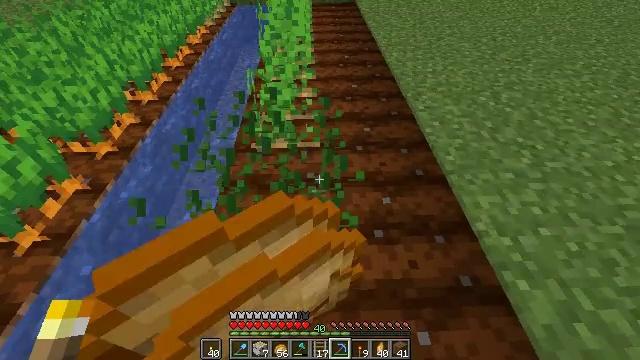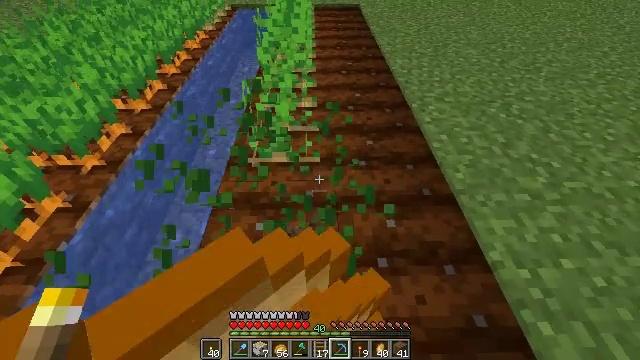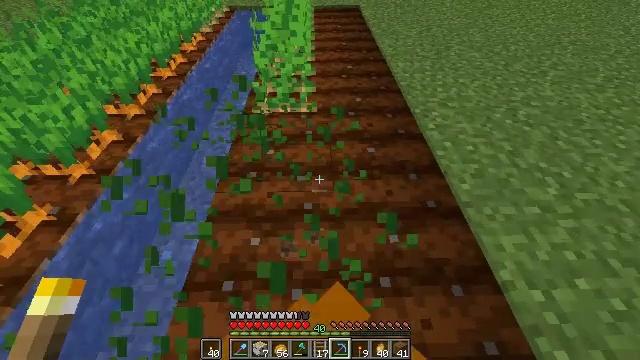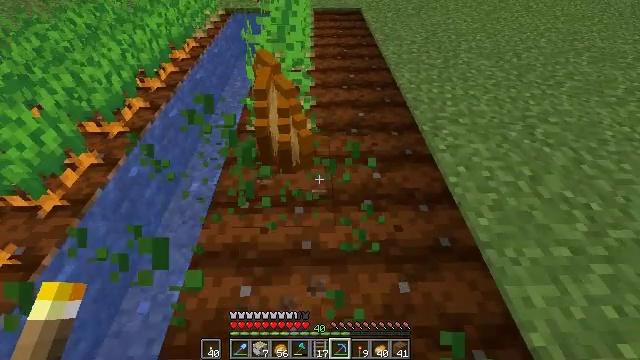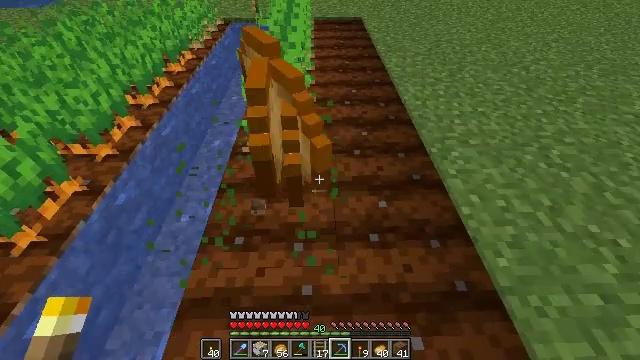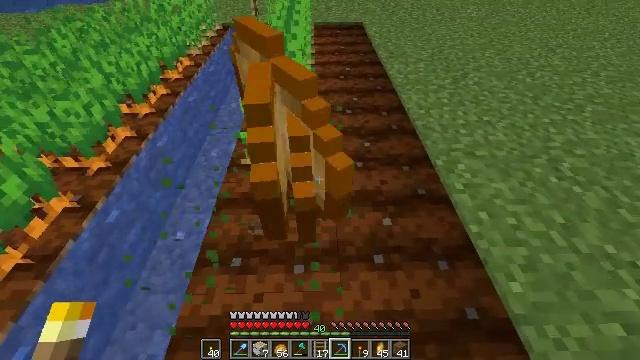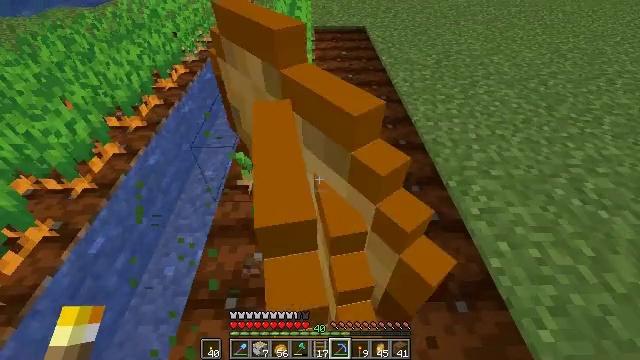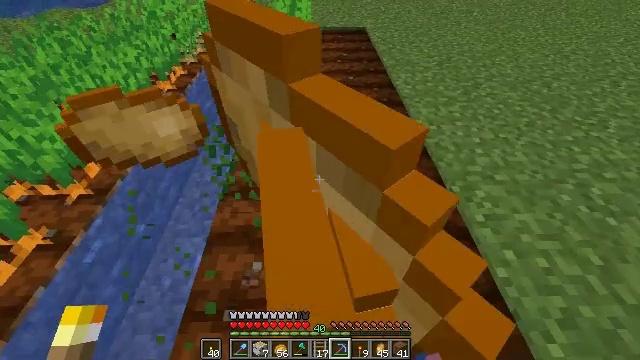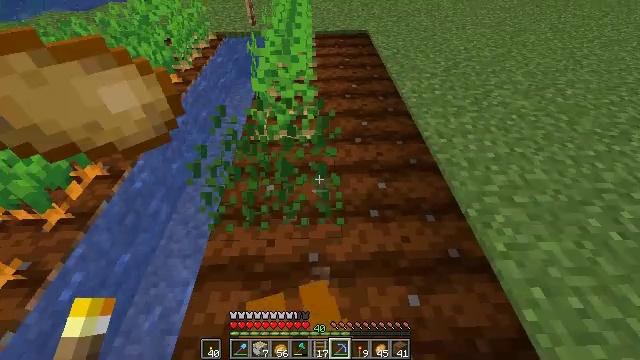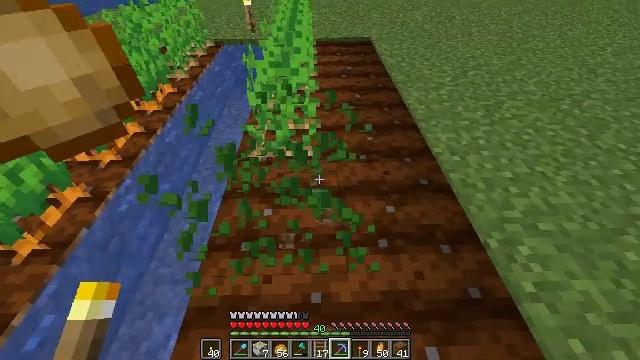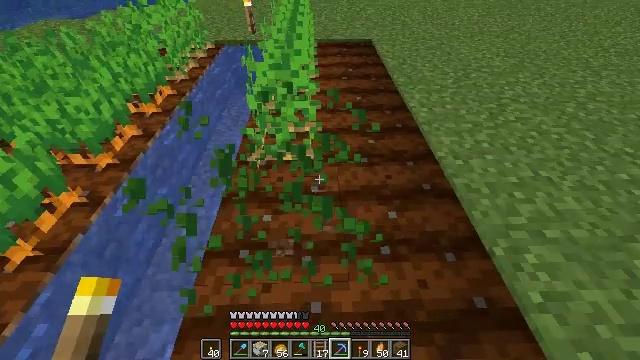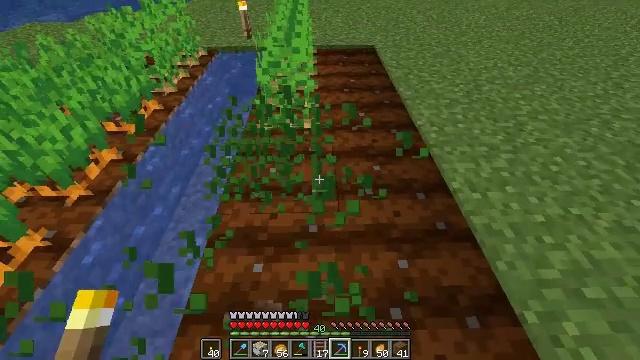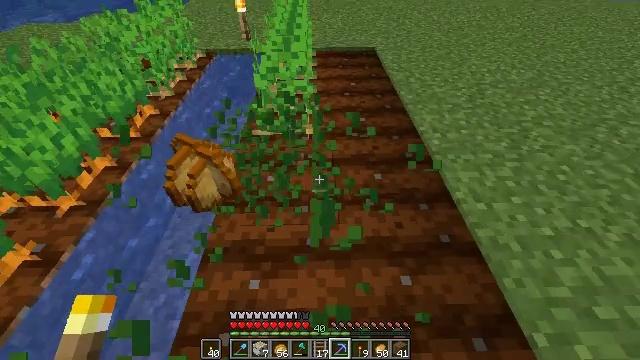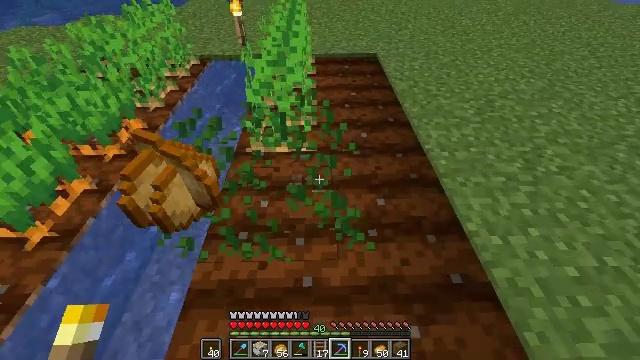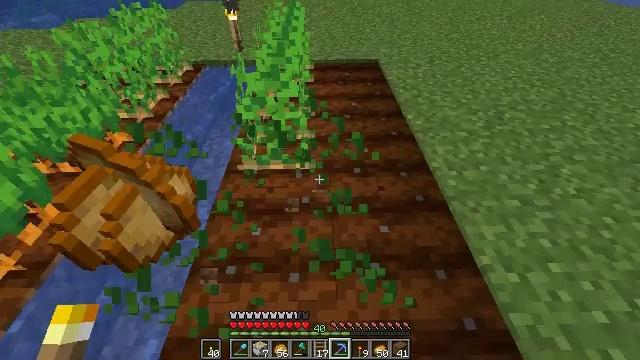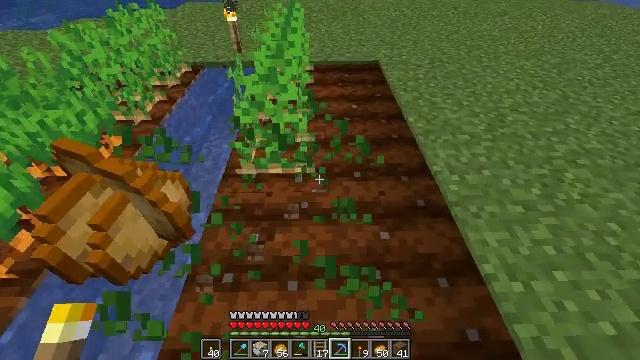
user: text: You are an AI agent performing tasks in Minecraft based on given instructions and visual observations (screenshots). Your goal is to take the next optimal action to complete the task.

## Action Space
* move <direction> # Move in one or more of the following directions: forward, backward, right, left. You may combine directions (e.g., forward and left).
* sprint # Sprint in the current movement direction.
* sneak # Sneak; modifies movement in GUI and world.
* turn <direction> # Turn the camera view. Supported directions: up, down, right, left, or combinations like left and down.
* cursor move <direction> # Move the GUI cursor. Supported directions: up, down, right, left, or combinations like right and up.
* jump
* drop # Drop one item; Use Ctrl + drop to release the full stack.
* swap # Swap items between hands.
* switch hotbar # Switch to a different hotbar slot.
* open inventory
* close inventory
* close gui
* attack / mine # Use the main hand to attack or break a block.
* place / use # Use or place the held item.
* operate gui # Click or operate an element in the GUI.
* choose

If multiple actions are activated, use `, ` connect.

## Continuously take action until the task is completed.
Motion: motion action
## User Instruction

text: Dig up potatoes from the soil.
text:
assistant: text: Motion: move forward
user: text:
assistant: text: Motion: move forward, attack / mine
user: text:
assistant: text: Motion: move forward, attack / mine
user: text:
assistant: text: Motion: move forward, attack / mine
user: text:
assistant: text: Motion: move forward
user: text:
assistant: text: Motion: move forward, attack / mine
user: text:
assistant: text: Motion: move forward, attack / mine
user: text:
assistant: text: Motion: move forward, attack / mine
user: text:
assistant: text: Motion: move forward
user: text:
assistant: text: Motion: move forward, attack / mine
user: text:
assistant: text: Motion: move forward, attack / mine
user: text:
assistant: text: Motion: move forward, attack / mine
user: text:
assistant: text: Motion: move forward
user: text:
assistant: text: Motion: move forward, attack / mine
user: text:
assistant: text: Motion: move forward, attack / mine
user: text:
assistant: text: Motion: move forward, attack / mine
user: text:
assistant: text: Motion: move forward
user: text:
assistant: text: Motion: move forward, attack / mine
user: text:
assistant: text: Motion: move forward, attack / mine
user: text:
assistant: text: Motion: move forward
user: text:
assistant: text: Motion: move forward, attack / mine
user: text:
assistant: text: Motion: move forward, attack / mine
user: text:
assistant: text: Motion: move forward
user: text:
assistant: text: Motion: move forward, attack / mine
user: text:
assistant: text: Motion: move forward, attack / mine
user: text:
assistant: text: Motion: move forward, attack / mine
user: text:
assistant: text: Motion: move forward, attack / mine
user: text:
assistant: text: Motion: move forward, attack / mine
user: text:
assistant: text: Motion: move forward, attack / mine
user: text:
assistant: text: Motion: move forward